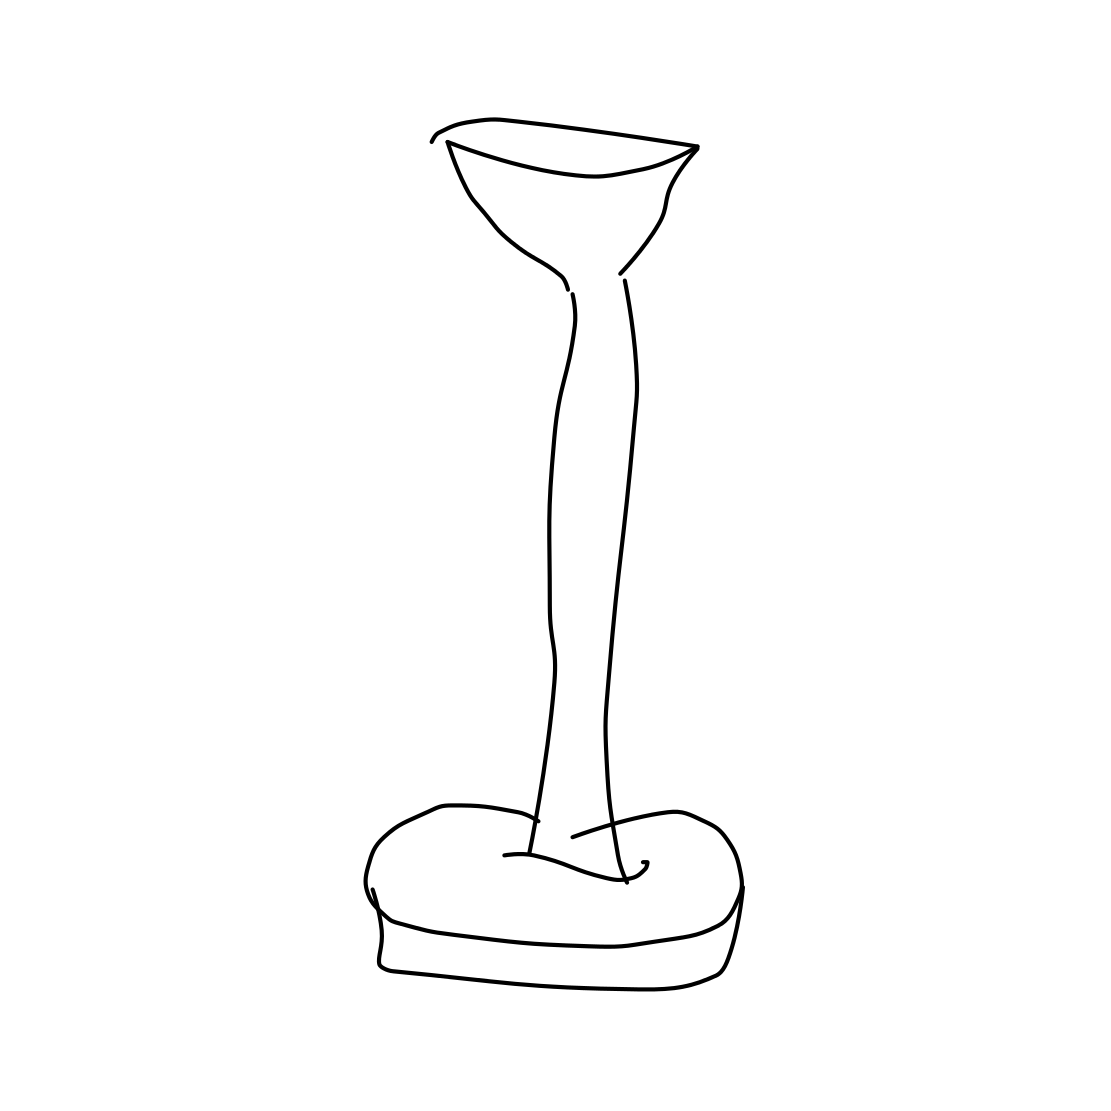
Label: floor lamp